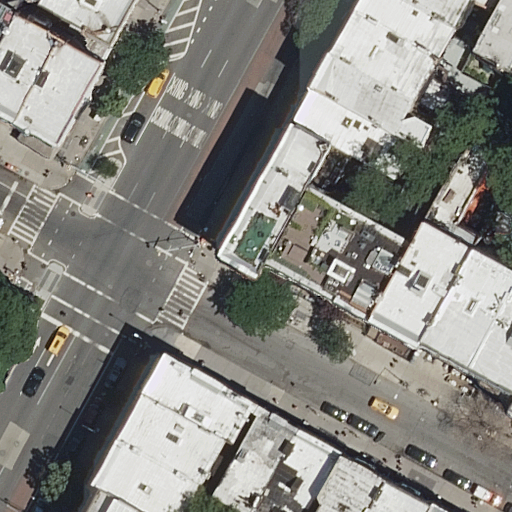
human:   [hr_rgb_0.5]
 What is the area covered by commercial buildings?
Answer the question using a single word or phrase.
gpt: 0m2

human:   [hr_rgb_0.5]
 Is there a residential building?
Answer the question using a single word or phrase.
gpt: yes

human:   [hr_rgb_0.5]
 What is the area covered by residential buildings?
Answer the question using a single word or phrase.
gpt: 4014m2

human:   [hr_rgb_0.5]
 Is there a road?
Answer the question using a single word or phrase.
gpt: yes

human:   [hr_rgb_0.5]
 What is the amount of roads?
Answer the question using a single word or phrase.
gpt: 4

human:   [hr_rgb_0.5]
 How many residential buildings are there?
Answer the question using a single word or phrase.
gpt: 27

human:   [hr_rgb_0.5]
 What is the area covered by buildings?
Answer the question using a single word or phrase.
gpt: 4014m2

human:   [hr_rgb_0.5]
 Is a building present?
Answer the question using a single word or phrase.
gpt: yes

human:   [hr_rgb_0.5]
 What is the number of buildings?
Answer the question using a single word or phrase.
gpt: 27

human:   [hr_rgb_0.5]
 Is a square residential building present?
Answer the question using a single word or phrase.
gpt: no

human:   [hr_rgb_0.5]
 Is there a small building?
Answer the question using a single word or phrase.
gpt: yes

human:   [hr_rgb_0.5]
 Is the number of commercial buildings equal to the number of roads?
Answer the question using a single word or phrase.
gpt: no

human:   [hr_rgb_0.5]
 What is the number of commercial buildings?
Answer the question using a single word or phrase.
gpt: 0

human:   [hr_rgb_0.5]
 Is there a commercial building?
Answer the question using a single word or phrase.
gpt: no

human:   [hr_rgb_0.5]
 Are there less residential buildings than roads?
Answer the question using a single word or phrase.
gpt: no

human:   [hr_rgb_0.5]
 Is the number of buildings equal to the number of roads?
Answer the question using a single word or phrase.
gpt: no

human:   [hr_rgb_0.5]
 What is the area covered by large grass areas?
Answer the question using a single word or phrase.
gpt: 0m2

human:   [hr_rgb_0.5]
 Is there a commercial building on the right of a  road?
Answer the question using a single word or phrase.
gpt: no

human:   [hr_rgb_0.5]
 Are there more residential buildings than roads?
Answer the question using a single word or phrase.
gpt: yes

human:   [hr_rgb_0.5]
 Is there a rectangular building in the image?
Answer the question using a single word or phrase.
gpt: yes

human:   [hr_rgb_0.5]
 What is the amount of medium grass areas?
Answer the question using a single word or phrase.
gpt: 0

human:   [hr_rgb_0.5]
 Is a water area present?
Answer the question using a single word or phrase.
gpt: no

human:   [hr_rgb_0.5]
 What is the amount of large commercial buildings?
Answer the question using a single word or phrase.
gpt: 0

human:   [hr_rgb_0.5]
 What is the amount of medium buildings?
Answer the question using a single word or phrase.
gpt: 18

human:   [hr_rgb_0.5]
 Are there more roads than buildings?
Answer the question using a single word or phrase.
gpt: no

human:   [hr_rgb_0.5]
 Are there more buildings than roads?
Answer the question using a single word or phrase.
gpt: yes

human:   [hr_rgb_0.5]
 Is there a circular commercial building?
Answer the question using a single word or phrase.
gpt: no

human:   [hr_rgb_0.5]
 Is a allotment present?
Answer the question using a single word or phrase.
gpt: no

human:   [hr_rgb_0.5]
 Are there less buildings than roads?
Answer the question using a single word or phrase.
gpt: no

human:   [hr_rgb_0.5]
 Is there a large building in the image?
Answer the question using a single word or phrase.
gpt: no

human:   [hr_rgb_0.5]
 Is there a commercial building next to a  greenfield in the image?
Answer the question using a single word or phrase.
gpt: no

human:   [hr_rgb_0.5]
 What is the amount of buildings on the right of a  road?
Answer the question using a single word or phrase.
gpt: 22

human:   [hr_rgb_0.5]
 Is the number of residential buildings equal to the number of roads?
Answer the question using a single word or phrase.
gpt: no

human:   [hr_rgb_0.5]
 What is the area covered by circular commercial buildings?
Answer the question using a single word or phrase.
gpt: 0m2

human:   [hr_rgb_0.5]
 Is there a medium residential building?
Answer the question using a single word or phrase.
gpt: yes

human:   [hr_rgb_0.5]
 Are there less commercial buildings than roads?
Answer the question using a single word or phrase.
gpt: yes

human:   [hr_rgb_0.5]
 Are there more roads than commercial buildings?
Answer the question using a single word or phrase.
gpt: yes

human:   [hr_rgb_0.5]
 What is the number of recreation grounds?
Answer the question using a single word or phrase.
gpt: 0

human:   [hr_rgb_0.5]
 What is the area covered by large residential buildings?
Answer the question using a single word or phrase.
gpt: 0m2

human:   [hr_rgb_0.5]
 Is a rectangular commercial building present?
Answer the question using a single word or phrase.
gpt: no

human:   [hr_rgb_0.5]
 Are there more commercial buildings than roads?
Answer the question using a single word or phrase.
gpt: no

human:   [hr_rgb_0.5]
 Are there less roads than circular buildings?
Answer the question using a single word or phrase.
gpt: no

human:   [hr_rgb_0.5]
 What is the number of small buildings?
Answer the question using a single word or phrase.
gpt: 9

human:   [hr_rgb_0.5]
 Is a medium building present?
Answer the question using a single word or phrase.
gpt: yes

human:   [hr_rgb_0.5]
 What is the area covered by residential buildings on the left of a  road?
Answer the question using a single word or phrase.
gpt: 1266m2

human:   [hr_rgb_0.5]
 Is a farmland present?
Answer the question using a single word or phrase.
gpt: no

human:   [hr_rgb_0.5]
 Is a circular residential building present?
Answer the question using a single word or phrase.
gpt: no

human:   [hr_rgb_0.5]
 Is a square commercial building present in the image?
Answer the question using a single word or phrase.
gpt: no

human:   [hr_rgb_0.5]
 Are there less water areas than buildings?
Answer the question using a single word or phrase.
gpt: yes

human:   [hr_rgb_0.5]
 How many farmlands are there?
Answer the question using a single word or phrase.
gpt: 0

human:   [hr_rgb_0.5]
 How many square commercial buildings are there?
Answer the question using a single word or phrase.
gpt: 0

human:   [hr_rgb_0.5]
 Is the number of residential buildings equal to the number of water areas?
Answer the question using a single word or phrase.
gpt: no

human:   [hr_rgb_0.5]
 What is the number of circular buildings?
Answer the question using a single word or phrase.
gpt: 0

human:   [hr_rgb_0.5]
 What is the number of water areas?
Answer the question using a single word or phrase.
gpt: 0

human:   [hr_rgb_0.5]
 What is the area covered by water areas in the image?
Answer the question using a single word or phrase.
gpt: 0m2

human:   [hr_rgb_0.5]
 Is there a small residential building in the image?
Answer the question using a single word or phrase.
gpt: yes

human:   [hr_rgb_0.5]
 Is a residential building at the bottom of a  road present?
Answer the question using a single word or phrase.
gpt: yes

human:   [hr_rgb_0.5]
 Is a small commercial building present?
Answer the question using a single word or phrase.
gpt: no

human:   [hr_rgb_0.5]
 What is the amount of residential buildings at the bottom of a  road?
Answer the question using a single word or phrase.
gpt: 12

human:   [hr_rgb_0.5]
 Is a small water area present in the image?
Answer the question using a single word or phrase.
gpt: no

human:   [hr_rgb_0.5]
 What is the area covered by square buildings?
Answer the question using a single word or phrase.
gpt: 0m2

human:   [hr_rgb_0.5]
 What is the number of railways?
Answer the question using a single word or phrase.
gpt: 0

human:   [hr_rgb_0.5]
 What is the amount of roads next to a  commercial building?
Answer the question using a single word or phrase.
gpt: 0

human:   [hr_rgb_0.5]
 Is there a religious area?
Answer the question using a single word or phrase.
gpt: no